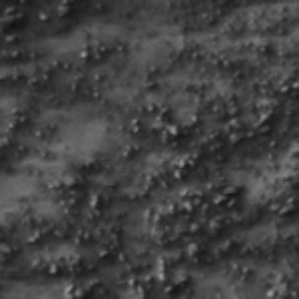
Label: frost